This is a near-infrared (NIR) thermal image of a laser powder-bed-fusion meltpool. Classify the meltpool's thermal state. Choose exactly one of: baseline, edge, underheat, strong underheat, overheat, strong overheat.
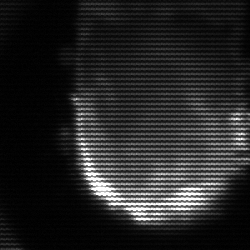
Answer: baseline